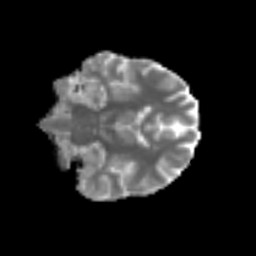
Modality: MD
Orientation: coronal
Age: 77
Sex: female
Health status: ill
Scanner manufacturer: siemens
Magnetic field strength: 3 T
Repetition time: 8.7 s
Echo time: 0.11 s